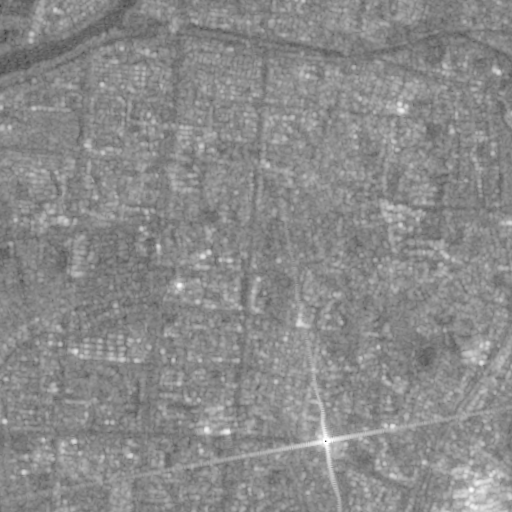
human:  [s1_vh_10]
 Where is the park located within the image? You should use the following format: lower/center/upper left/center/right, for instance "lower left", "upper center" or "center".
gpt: The park is located in the upper center of the image.
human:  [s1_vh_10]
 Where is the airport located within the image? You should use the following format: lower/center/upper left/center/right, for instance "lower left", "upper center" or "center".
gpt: There is no airport in the image.

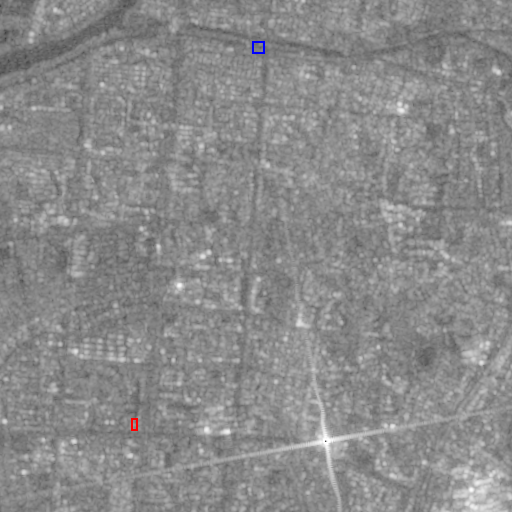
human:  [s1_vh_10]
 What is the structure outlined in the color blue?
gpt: The structure outlined in blue is a park.
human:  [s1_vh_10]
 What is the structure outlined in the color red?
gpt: The structure outlined in red is a power substation.
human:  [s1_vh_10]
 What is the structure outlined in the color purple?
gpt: There is no purple outline.